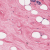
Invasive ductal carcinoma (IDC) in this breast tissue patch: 0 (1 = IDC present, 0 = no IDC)